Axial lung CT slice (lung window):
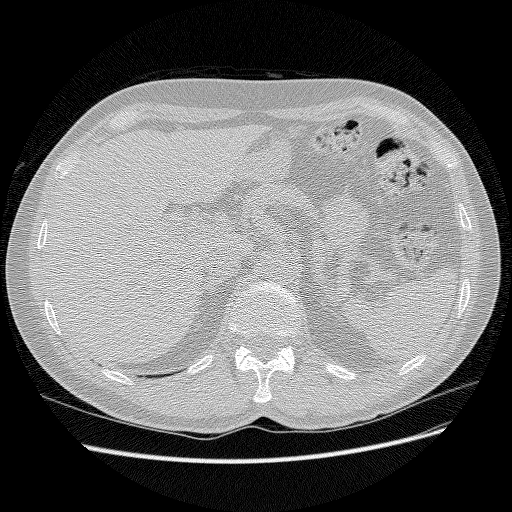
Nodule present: no